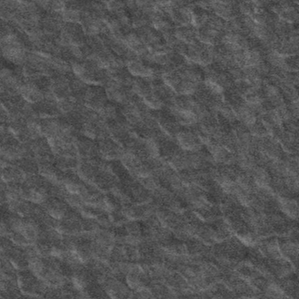
Label: frost